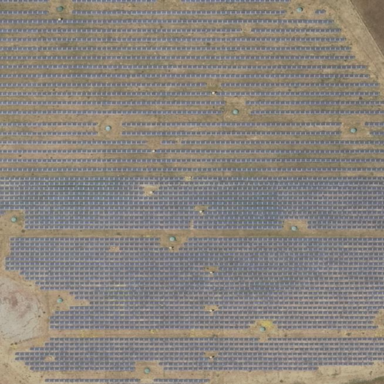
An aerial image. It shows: Solar-powered generator surrounded by fence.